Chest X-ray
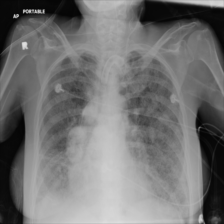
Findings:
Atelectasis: negative
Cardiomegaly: negative
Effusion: negative
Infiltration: negative
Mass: negative
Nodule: negative
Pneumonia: negative
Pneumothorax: negative
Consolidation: negative
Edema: negative
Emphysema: negative
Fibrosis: negative
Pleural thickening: negative
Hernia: negative